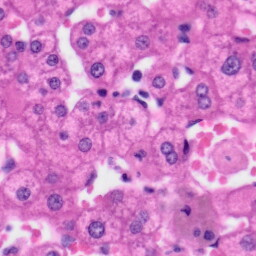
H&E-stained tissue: Liver